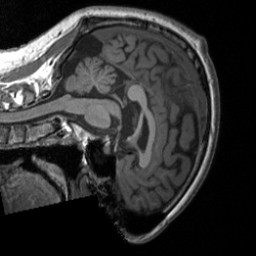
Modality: T1w
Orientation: sagittal
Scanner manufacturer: siemens
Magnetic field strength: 3 T
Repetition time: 1.9 s
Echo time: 0.00226 s